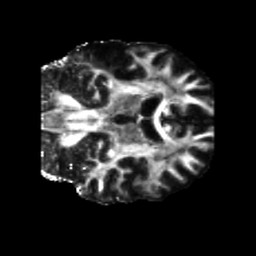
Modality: FA
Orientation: coronal
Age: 63
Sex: male
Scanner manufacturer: siemens
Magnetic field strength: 3 T
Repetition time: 5.25 s
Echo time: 0.08 s